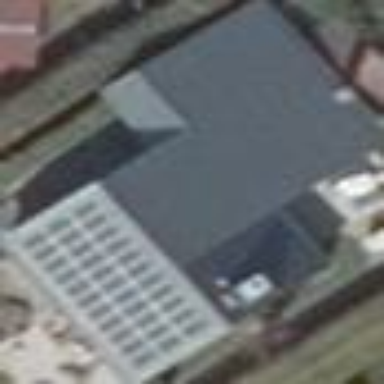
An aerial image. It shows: Detached building with saltbox roof shape.